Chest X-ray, AP view. Patient: 56 years old, sex F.
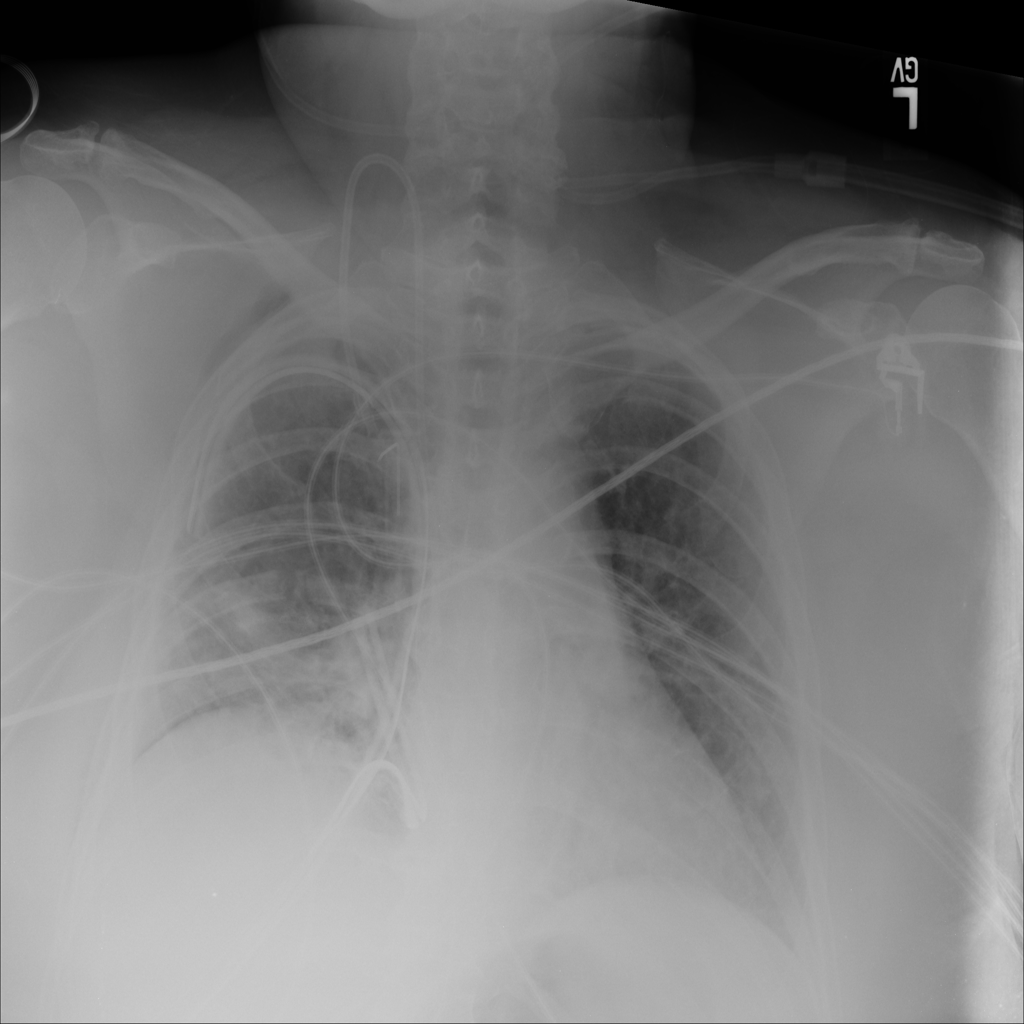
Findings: Atelectasis, Emphysema, Infiltration